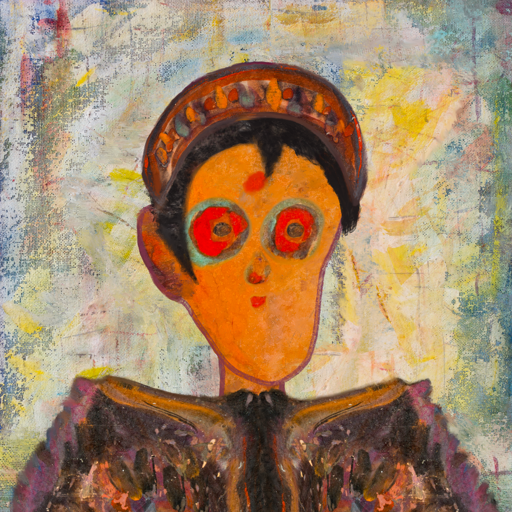
Background: Irani, Head And Neck Front: Hypocrite, Face Front: Sisters, Bust: Gypsy_Queen, Hair Front: Roy_Bahadur, Head Accessory: Hypocrite, Second Necklace: Blank, Necklace: Blank, Baby: Blank